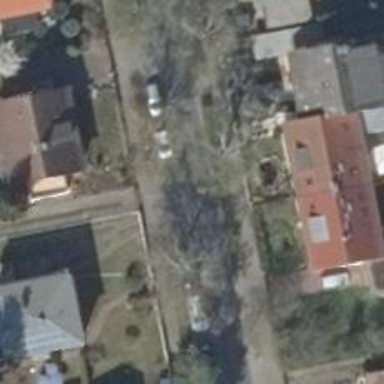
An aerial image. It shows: Residential road with separate sidewalk.